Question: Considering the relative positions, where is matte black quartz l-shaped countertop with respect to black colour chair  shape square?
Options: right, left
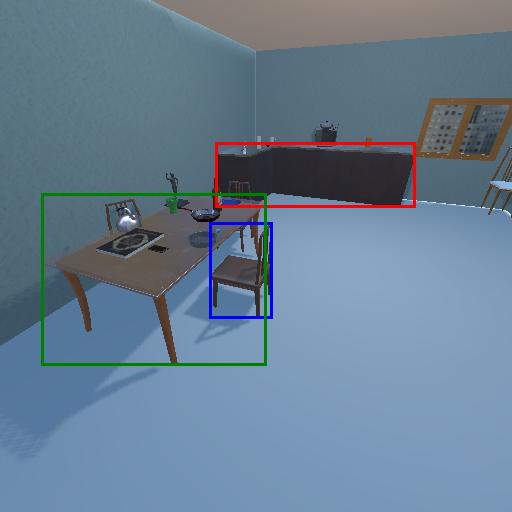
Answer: right